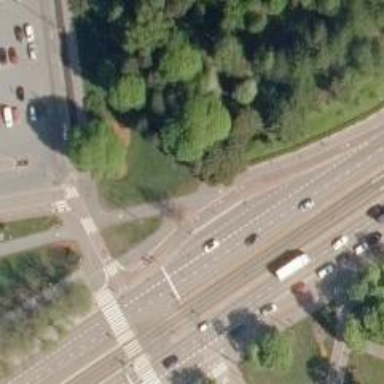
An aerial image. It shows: Footway along the road.